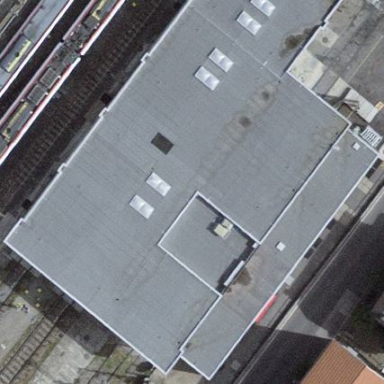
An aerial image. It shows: Industrial building used as railway workshop.